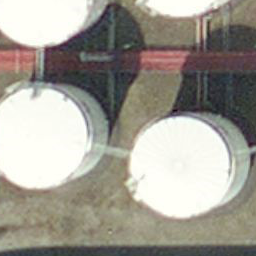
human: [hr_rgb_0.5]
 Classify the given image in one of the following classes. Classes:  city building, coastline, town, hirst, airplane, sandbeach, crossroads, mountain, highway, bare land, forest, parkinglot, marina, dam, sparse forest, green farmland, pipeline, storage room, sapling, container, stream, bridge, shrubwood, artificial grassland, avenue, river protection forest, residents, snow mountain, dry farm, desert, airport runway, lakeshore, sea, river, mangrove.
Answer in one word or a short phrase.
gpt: storage room